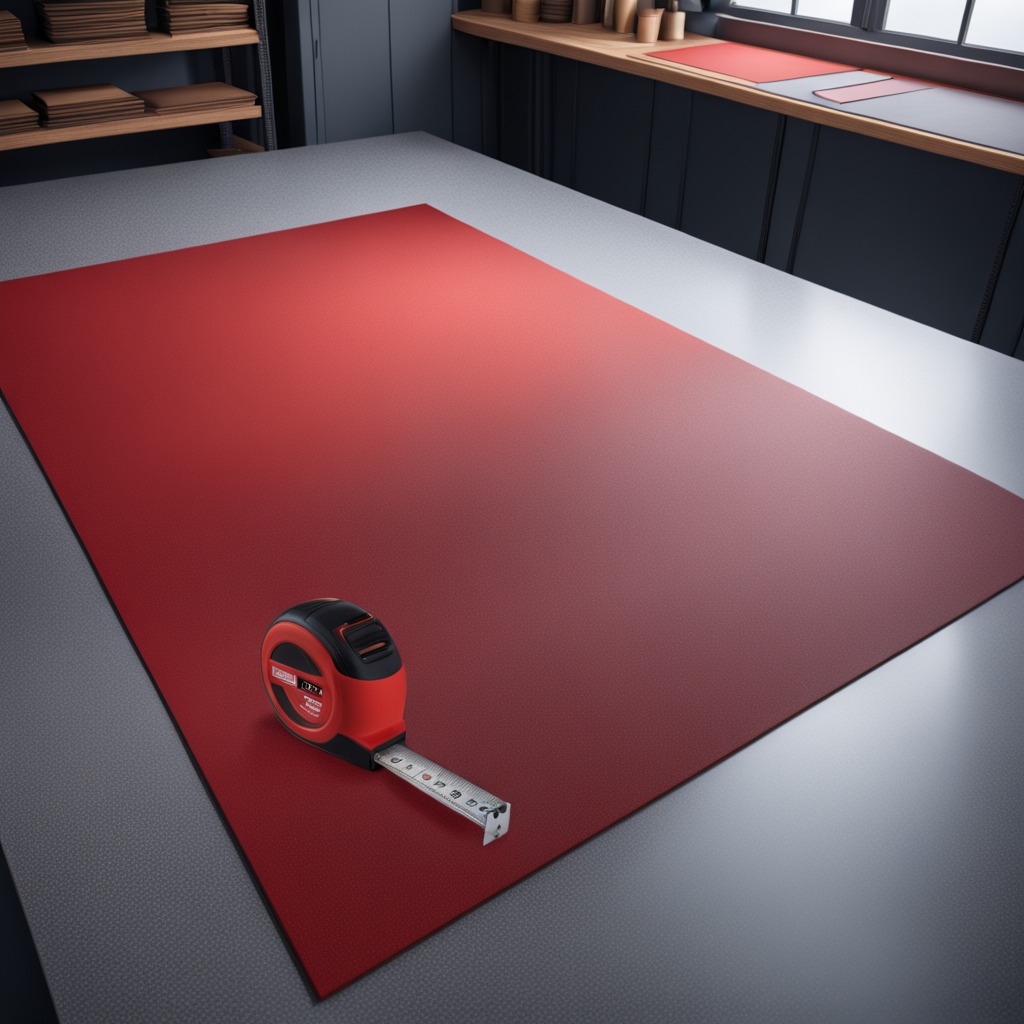
A measuring tape is lying on the tabletop.